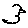
Label: bird